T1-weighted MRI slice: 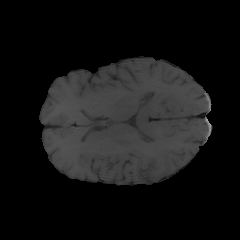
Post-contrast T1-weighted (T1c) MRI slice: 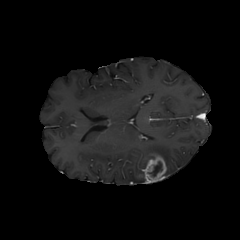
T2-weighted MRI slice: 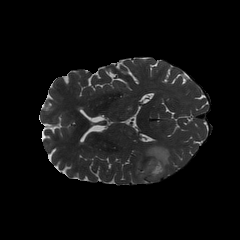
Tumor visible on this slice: yes